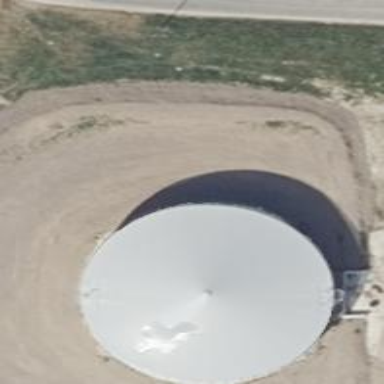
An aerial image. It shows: Digester building.